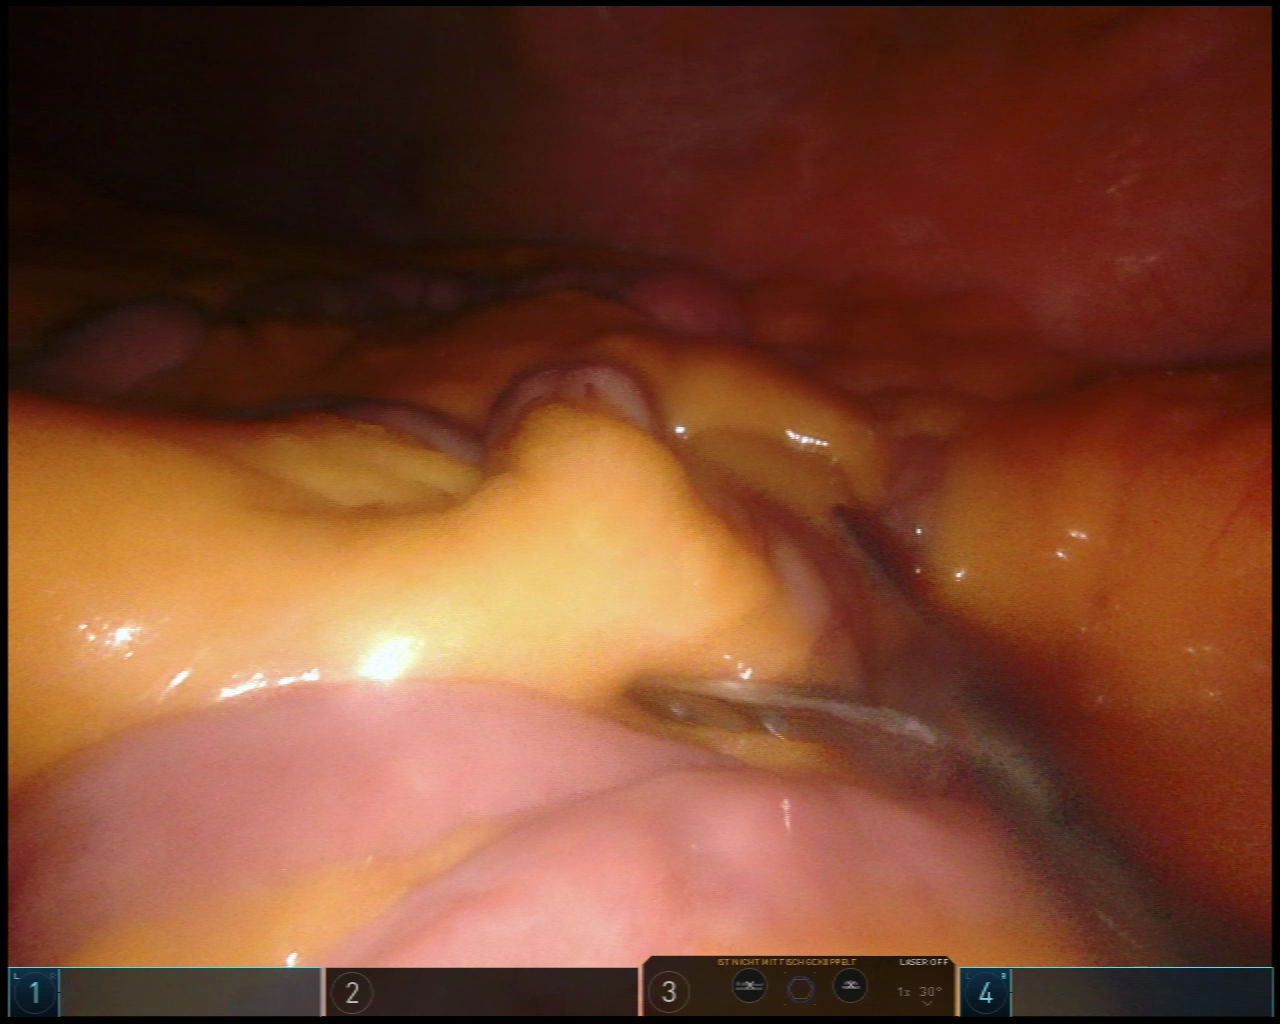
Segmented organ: small_intestine
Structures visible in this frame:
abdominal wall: yes
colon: yes
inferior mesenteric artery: no
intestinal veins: no
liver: no
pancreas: no
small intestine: yes
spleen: no
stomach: no
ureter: no
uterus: no
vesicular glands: no